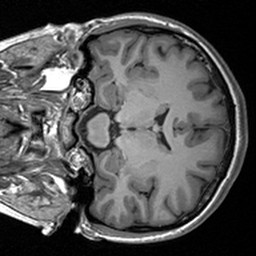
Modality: T1w
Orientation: coronal
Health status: healthy
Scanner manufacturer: siemens
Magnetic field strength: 3 T
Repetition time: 1.9 s
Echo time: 0.00227 s